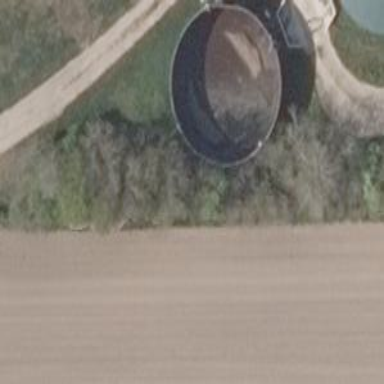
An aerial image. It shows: Storage tank building.